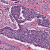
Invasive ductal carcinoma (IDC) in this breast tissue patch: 1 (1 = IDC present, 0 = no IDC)